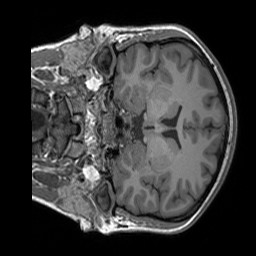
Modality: T1w
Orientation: coronal
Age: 24
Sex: female
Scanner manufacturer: siemens
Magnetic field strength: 3 T
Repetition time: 1.9 s
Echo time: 0.00252 s